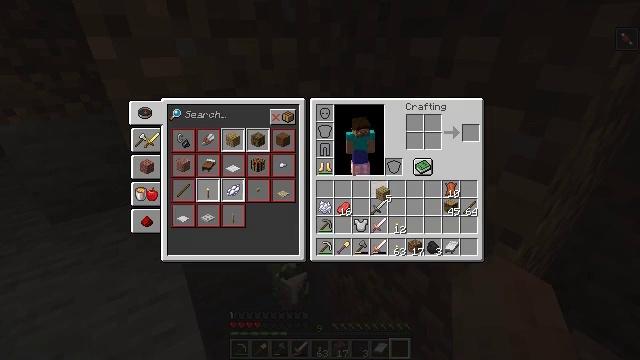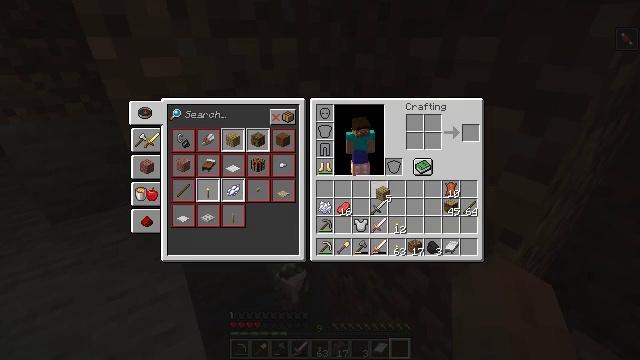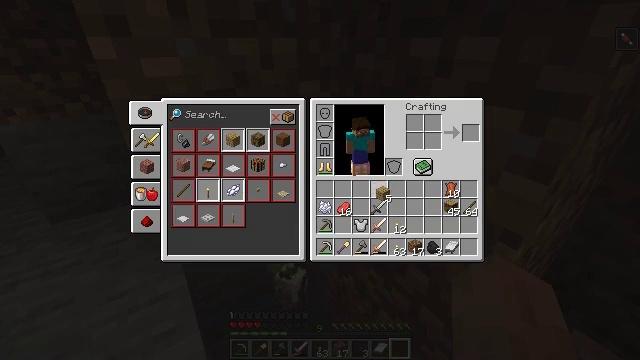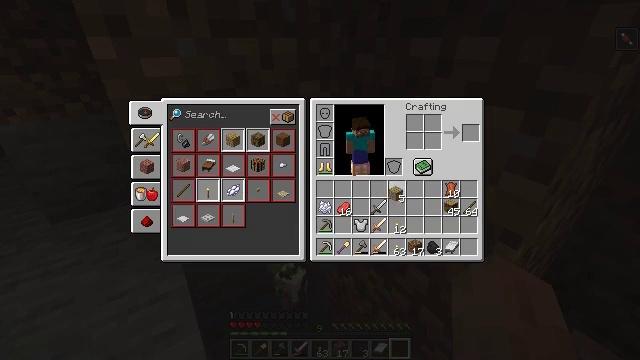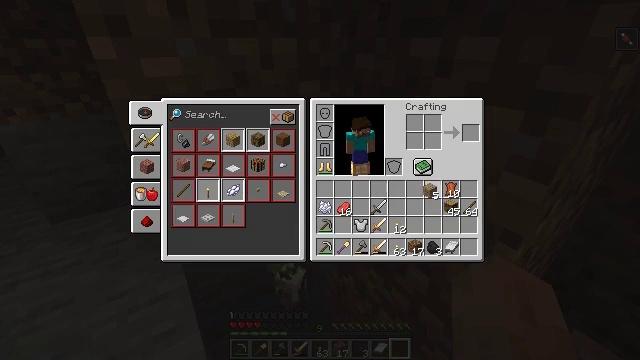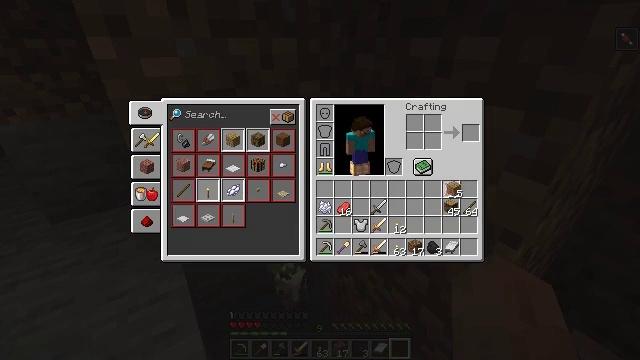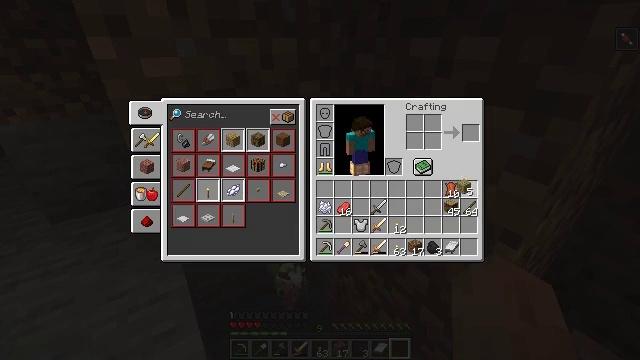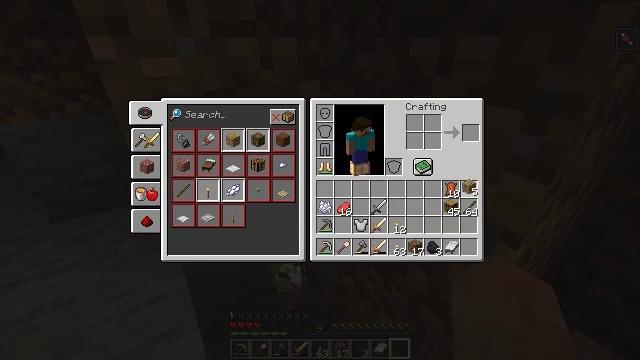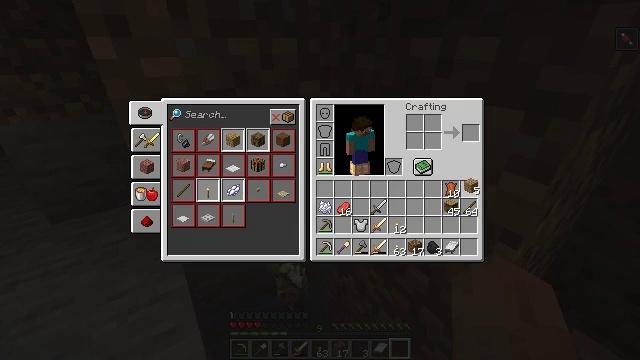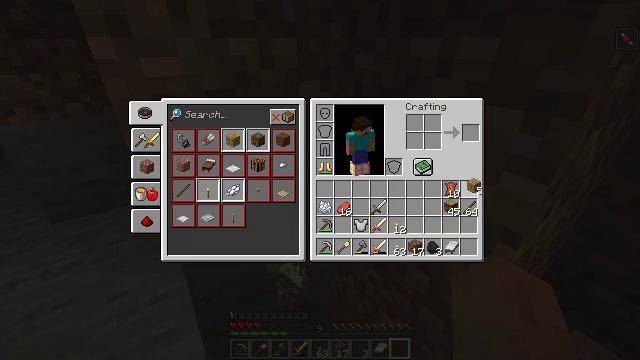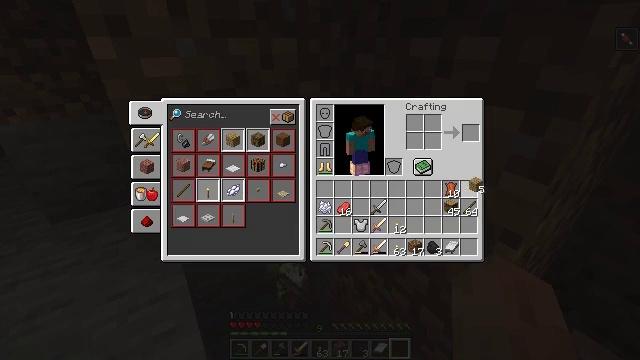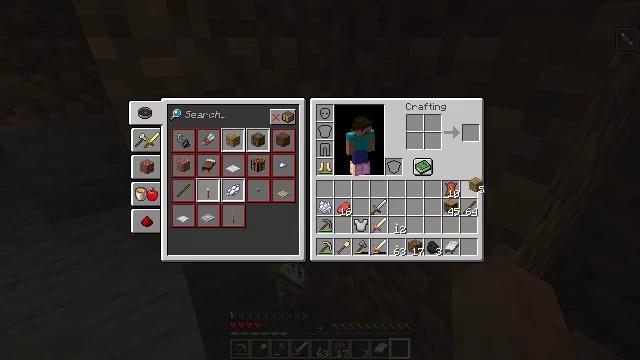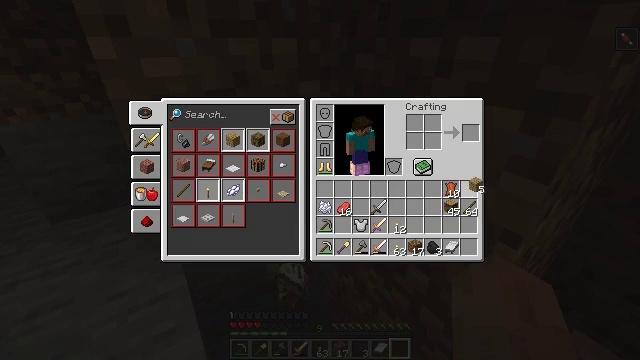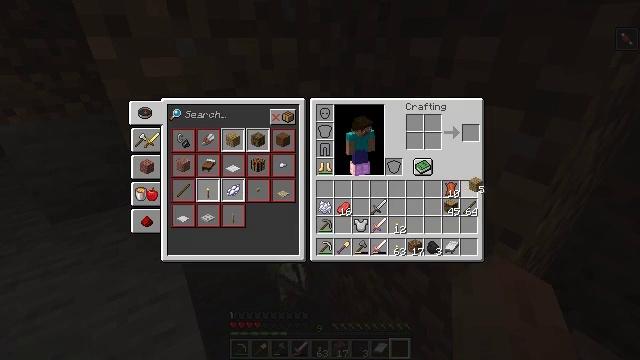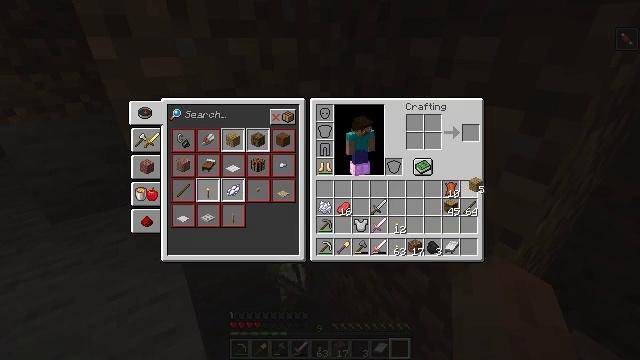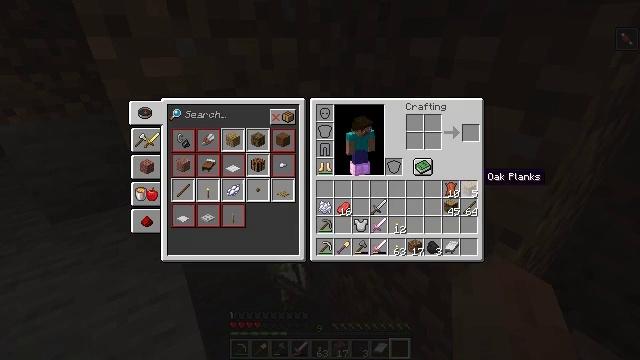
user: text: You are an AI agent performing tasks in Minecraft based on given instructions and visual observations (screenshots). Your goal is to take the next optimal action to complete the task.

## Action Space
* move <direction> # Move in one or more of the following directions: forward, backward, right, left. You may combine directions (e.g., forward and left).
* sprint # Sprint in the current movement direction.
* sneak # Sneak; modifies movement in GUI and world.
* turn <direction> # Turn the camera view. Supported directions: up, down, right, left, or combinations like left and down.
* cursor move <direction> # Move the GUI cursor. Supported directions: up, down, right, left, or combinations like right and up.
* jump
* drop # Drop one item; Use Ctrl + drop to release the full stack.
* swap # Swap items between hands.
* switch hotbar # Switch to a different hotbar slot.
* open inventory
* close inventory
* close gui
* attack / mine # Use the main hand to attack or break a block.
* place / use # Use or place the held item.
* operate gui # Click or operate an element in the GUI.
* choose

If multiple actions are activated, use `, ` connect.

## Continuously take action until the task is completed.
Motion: motion action
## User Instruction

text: Drop a bone meal.
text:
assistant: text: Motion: operate gui
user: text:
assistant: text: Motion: operate gui
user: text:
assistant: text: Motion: cursor move right, operate gui
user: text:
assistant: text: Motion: cursor move right
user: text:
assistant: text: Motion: cursor move right
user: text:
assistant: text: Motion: cursor move right
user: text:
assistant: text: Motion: no_op
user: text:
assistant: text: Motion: no_op
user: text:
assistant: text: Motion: no_op
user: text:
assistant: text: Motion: no_op
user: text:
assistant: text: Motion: operate gui
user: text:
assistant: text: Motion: operate gui
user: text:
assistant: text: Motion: operate gui
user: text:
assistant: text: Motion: operate gui
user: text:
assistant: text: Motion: no_op
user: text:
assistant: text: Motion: no_op
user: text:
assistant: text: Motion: no_op
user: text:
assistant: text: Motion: no_op
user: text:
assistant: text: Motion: no_op
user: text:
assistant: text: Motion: no_op
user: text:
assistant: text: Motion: no_op
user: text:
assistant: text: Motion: cursor move left
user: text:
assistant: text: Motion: cursor move left
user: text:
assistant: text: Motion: cursor move left
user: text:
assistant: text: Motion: cursor move left
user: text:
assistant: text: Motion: cursor move left
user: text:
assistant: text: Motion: no_op
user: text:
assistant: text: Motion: no_op
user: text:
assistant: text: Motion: no_op
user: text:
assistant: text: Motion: no_op